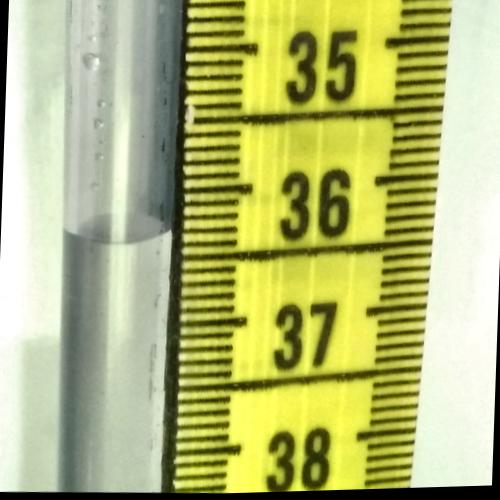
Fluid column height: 36.3 cm